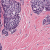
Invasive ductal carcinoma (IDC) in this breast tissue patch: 0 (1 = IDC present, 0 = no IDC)